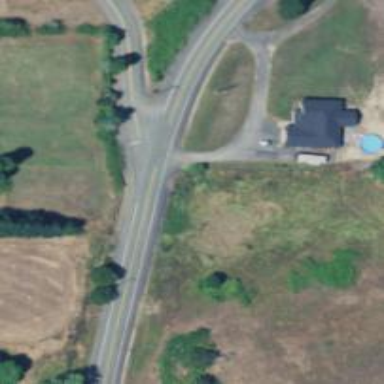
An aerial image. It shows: Road with stop sign.